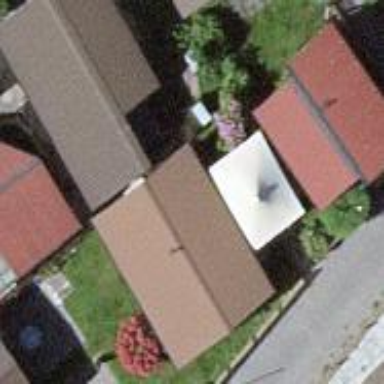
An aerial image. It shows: Static caravan.